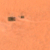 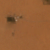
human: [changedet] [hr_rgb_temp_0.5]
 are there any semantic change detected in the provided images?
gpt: A building was built.